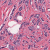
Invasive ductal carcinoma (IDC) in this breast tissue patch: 1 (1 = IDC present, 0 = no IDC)